Interaction volume radius: 5 \u00c5
Interaction volume height: 15 \u00c5
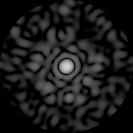
Disorder parameter: 0.8592